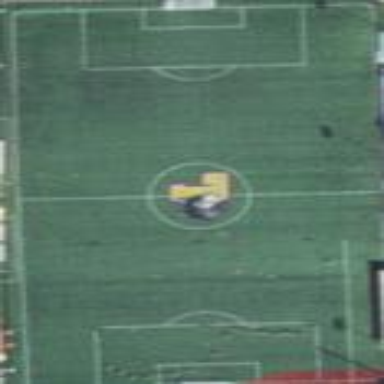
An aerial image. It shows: Soccer pitch with artificial turf designed for leisure and sports activities.